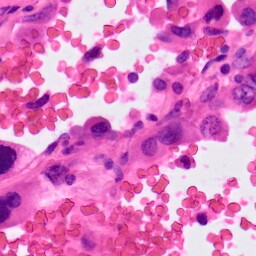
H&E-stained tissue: Lung